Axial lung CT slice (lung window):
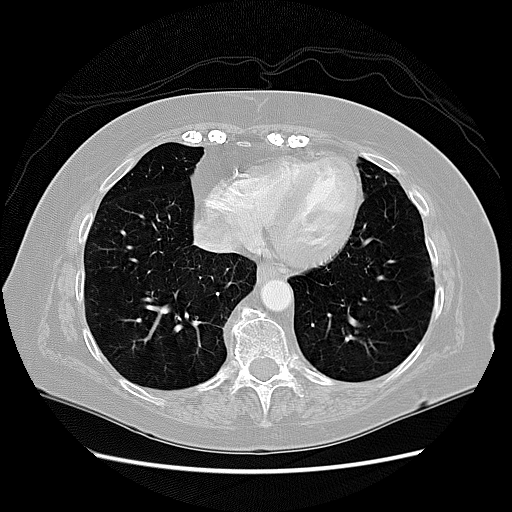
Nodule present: no